Question: I have made a forest plot in r using the forestplot package. The code is as follows:
'''
#forestplot
labeltext2 <- c("A", "B", "C", "D", "E", "F", "G", "H", "I", "J", "K", "L", "M", "N", "O", "P", "Q", "R", "S", "Summary Effect")
effect2 <- c(0.12, 0.61, 0.11, 0.25, 0.24, 0.63, 0.33, 0.41, 0.38, 0.52, 0.23, 0.47,
0.32, 0.36, 0.03, 0.15, 0.25, 0.67, 0.003, 0.32)
lower_2 <- c(0.08, 0.51, .03, 0.11, 0.06, 0.62, 0.11, 0.29, 0.18,
0.4, 0.19, 0.39, 0.24, 0.39, -0.13, 0.01, 0.09, 0.43,
-0.08, 0.19)
higher_2 <- c(0.16, 0.71, .19, 0.39, 0.42, 0.64, 0.55, 0.53, 0.58,
0.64, 0.27, 0.55, 0.4, 0.4, 0.19, 0.29, 0.41, 0.91,
0.08, 0.44)
forestplot(labeltext2, effect2, lower_2, higher_2, zero = .32,
cex = 2,
lineheight = "auto",
xlab = "effect size",
xticks = c(-.5, 0, .5, 1, 1.5),
title = "ForestPlot",
new_page = TRUE)
'''
Which allows me to get this image:

This image has an effect line coming up at .32, the summary effect, using the zero argument. I would like to add an additional thick black line at 0 to show the "no-effect" line. Does anyone know how do this? I am open to using another package/function.
Thank you!
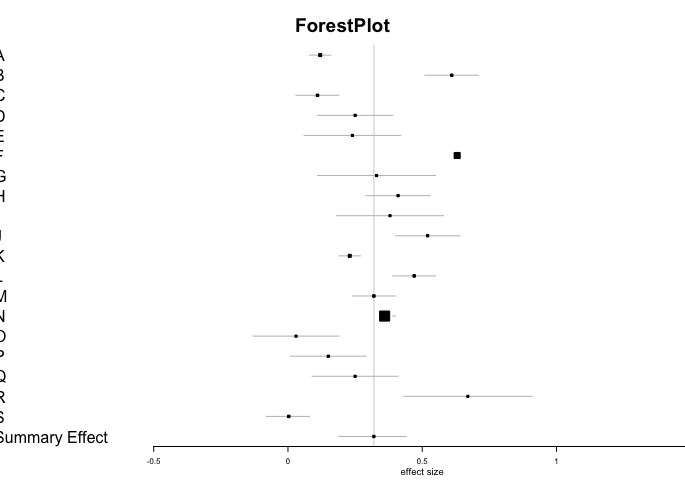
Answer: I can't figure out how the forestplot uses grid graphics, but here's a manual solution:
'''
forestplot(labeltext2, effect2, lower_2, higher_2, zero = .32,
cex = 2,
lineheight = "auto",
xlab = "effect size",
xticks = c(-.5, 0, .5, 1, 1.5),
title = "ForestPlot",
new_page = TRUE)
# Add line manually
x = .397
y0 = .12
y1 = .875
grid.lines(c(x, x), c(y0, y1), default.units = "npc",
gp = gpar(lwd = 2))
'''